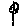
Label: flower